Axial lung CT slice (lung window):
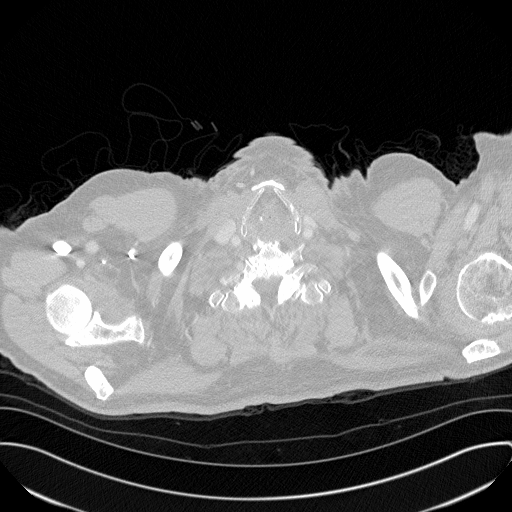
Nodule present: no